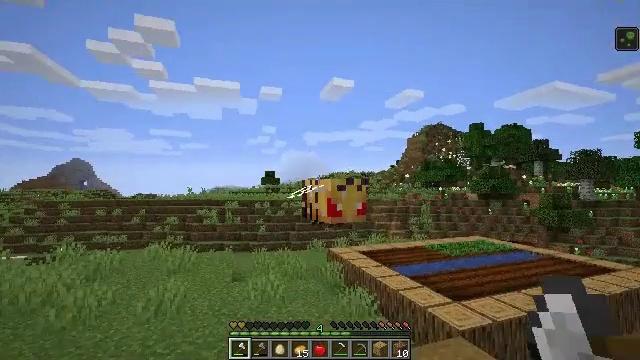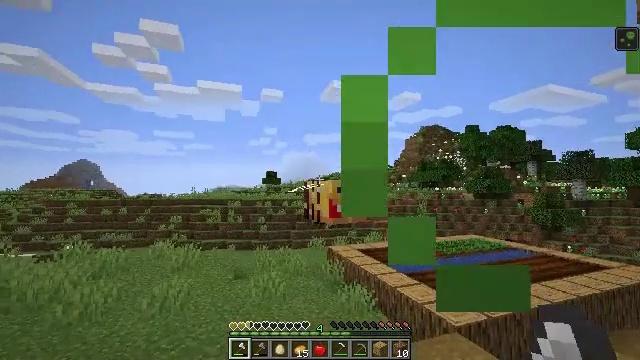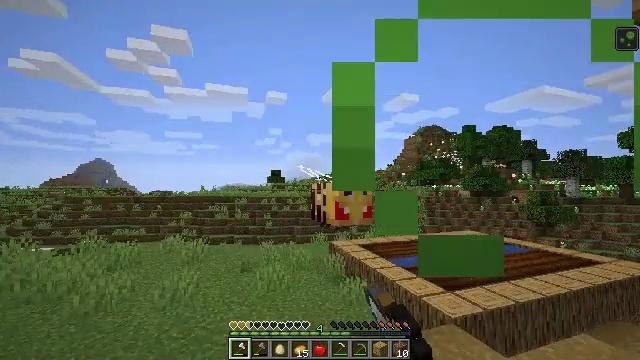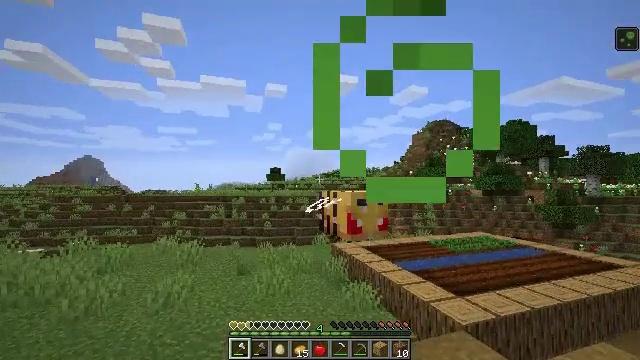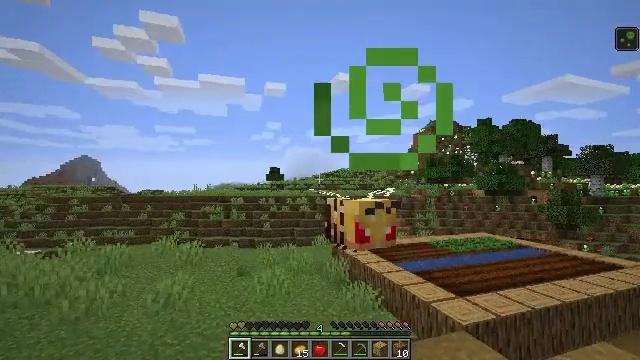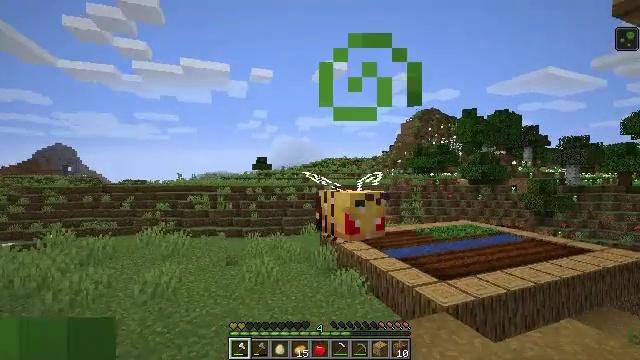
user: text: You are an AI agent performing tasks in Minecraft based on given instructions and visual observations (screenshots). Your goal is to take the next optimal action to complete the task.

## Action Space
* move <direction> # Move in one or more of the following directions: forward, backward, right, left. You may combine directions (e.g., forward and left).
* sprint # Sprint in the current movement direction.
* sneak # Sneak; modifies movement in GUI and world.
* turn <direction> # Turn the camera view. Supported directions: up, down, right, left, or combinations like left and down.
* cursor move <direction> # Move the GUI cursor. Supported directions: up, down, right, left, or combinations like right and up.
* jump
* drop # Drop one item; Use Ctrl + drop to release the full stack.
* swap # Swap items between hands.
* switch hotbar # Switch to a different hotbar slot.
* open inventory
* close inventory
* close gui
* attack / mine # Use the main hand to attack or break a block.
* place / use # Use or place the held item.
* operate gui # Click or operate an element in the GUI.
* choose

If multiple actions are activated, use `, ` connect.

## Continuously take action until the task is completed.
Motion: motion action
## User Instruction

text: Combat the bee.
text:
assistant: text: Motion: attack / mine
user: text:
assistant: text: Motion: attack / mine
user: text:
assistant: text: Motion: attack / mine
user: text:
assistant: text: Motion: move back
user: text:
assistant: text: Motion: move back, turn right and down, attack / mine
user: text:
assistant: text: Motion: attack / mine